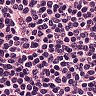
Metastatic tissue present: no